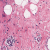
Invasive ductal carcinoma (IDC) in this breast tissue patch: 0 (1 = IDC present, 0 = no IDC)